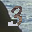
Label: 3